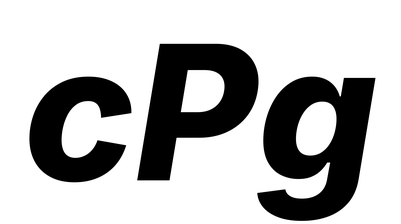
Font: Inter-Italic_ExtraBold_Italic